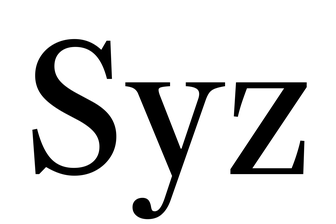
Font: LibreCaslonText_Regular